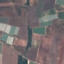
Land use / land cover: PermanentCrop